Question: While debugging I get breakpoints from code that is not mine and for breakpoints I have not set.
Either it seems to come from libraries included or from java source code somehow.
Example:

Question:
This is really annoying. I can not find a way to disable these breakpoints and I keep pressing Resume constantly to move on.
How can I remove them or disable them? The breakpoint tab shows only my breakpoints available to be skipped or deleted
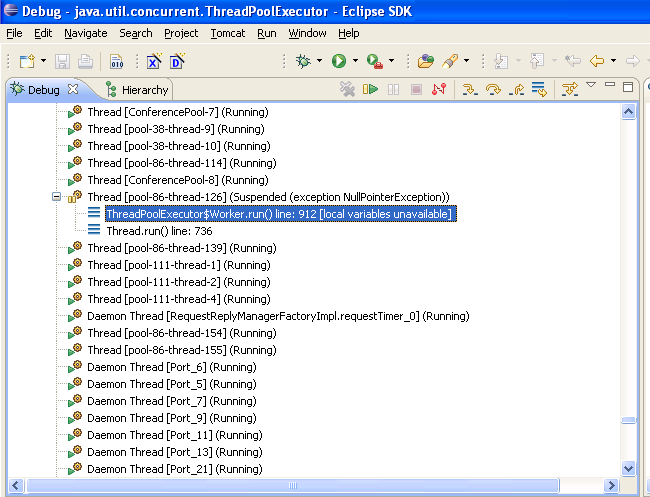
Answer: You can unset the following parameter in Eclipse:
'''
Window -> Preferences -> Java -> Debug -> Suspend execution on uncaught exceptions
'''